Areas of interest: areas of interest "Shanghai Pudong Guangqi Anlaoyuan"
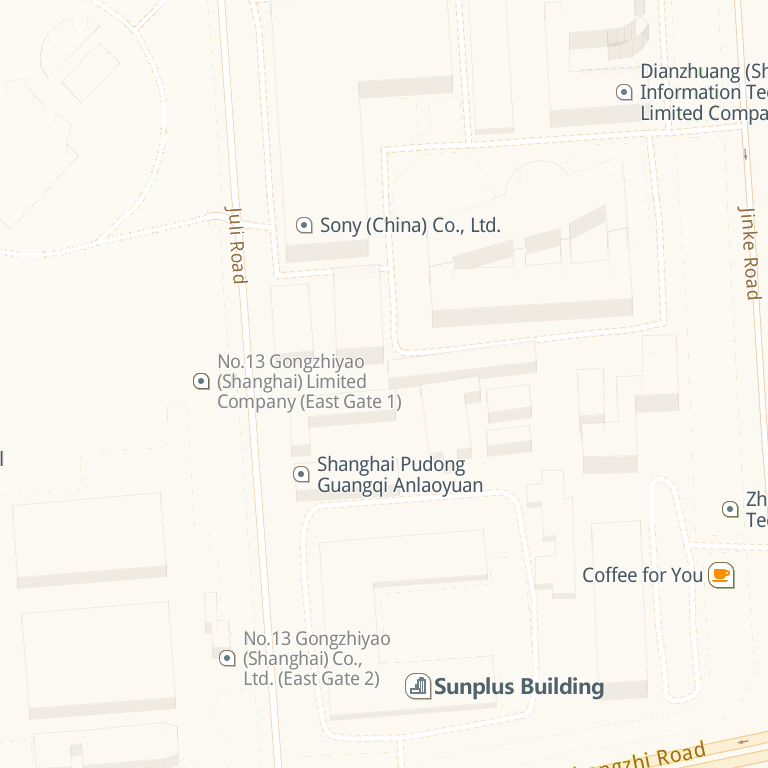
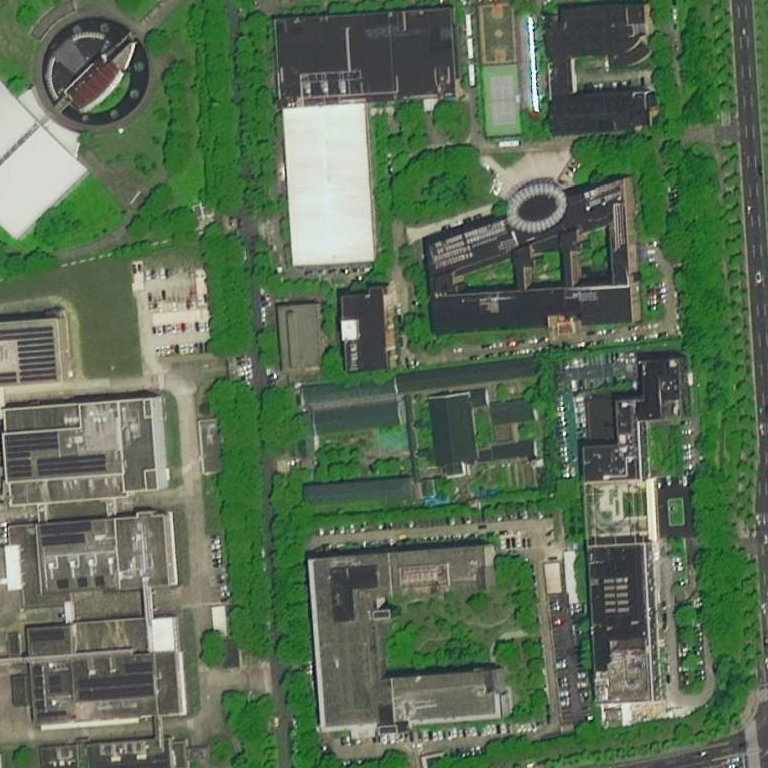